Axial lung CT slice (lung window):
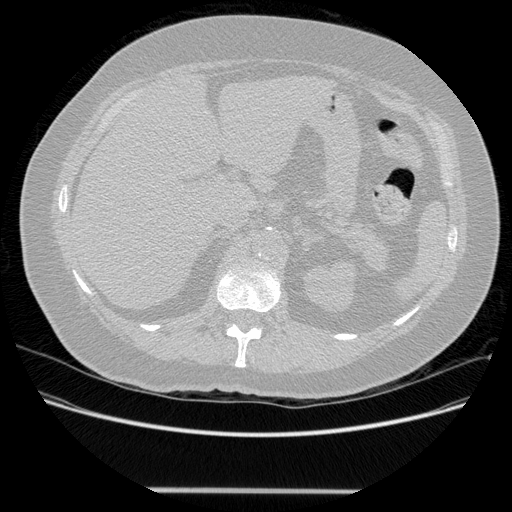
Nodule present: no